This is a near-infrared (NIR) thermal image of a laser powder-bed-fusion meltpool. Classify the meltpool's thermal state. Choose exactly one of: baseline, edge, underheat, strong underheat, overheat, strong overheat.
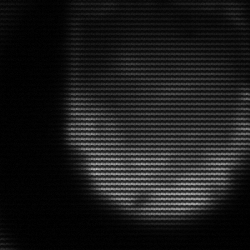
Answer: edge